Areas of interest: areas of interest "Business Office Building"
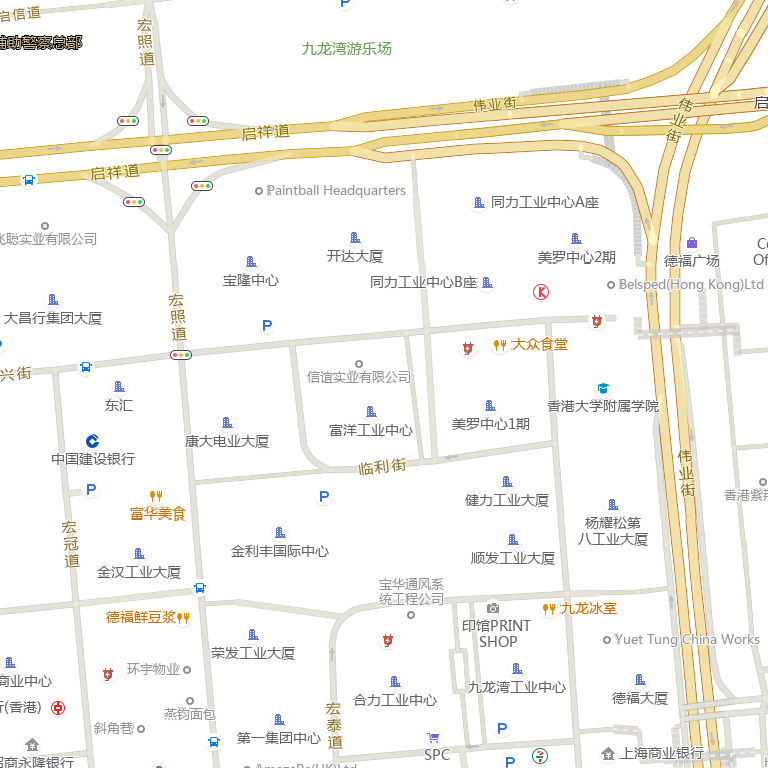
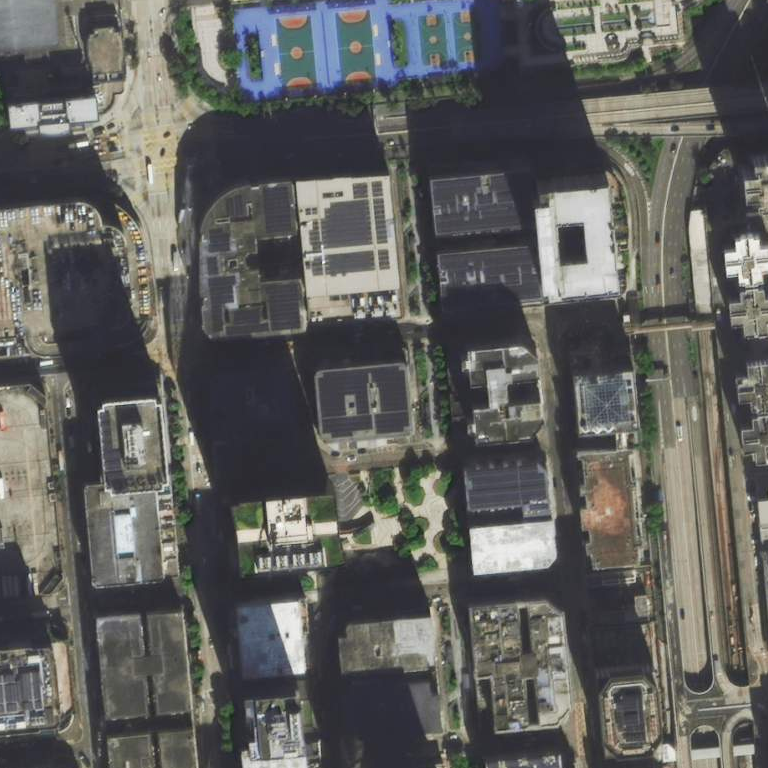